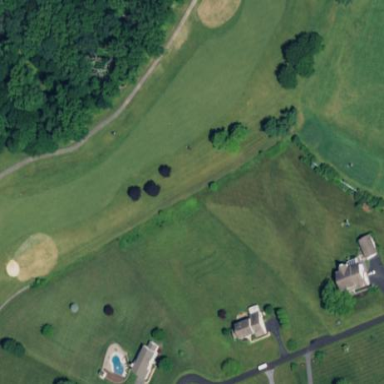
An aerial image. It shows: Grassy area serving as fairway for golf.